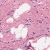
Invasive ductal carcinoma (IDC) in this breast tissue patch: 1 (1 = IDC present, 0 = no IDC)